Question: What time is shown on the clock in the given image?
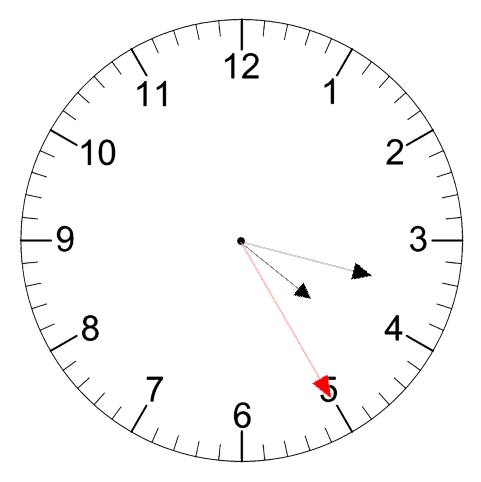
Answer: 04:17:25